Question: Hey there stack overflow enthusiasts.
I am getting this mixed content warning in Internet Explorer.

It is annoying some of my end users. I know that there is a couple of solutions to this problem by browsing stack overflow (one browser based and one code based). I have looked at what might be being requested via http as apposed to https (using Fidler and chromes dev tools) and everything is being requested via http.
However, I did notice something strange. Looking at http I found out that the browser is looking for a specific .gif file and it can't seem to find it. Upon further investigation, it looks like it was part of a jquery package I downloaded (timeentry.js). The Jquery file is found and it is working. But that gif file just doesn't look like it is showing up. I am going to ask another SO question about how to get that timeentry jquery file to work with that gif file. But my question for you is, will you still run into a mixed content warning if everyything is attempted to be loaded via https but the browser can't still find certain content?
Have you every run into a similar issue and resolved it? Any help with this would be great!
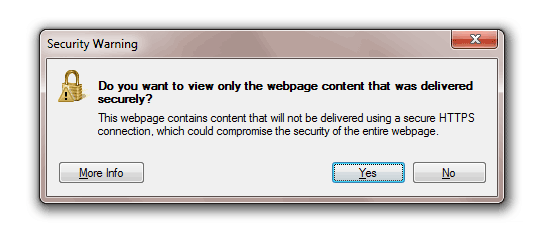
Answer: The answer to your question is yes: the message is raised by the browser (at least IE) prior to retrieving the data in order to protect the user.
The reasoning behind this is that it wouldn't do much good to access the content, then tell the user there might be a problem.